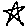
Label: star